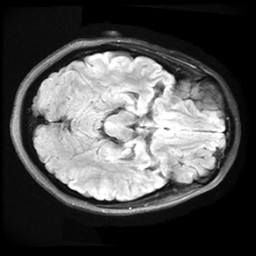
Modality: FLAIR
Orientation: axial
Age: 27
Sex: female
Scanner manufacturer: ge
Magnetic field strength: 3 T
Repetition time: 11 s
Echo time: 0.1497 s